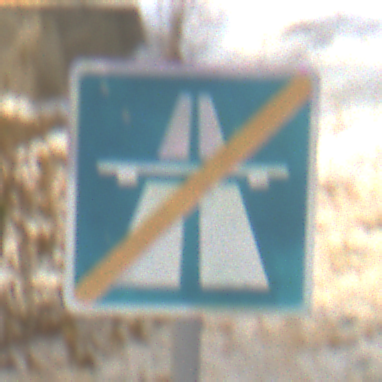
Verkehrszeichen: EndeAutbahn
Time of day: MorningAfternoon
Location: Roofed (Suburban)
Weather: PartlyCloudy
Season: Winter
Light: Natural